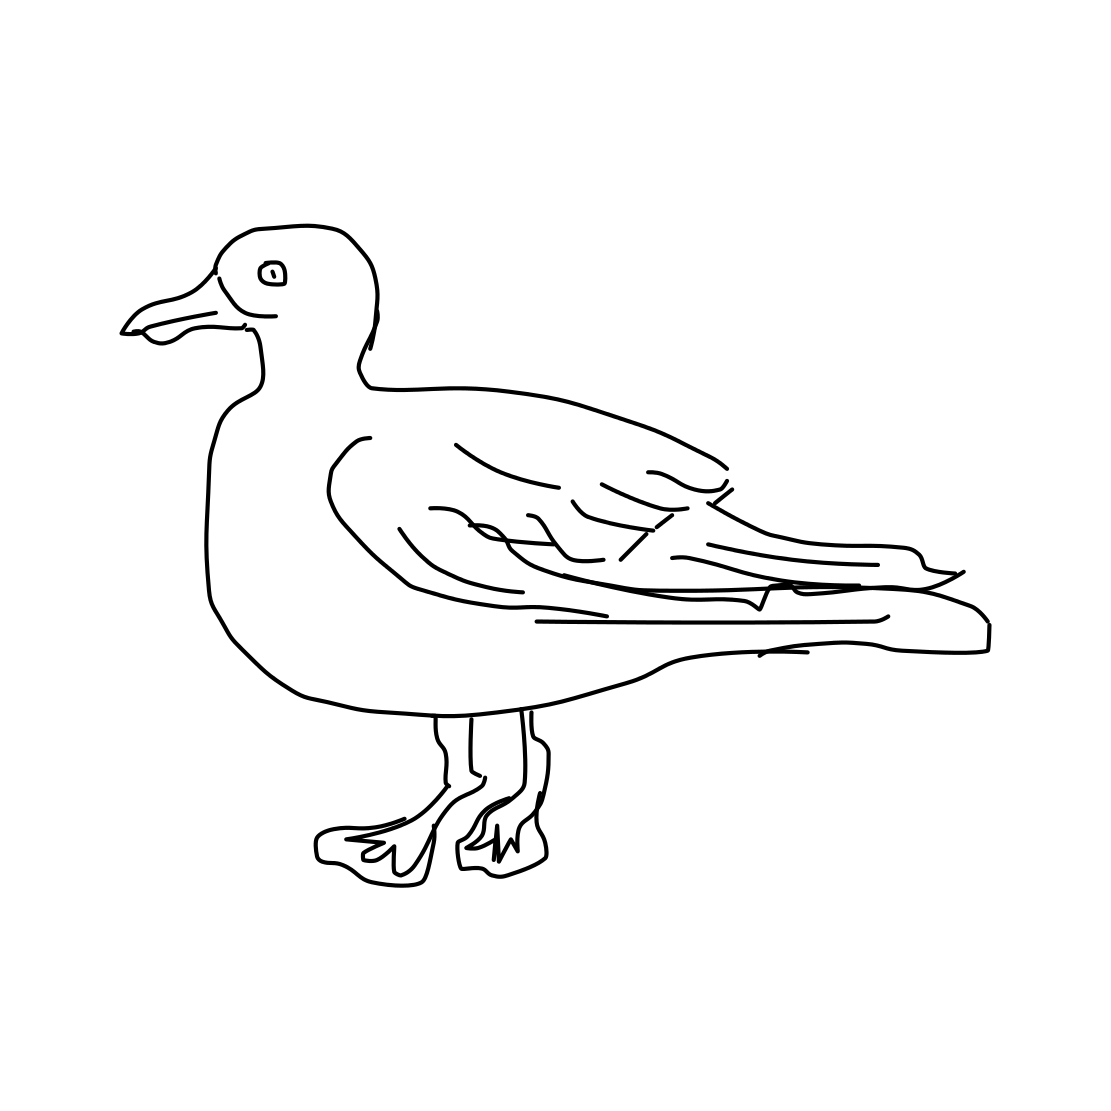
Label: seagull